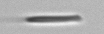
Label: fiber